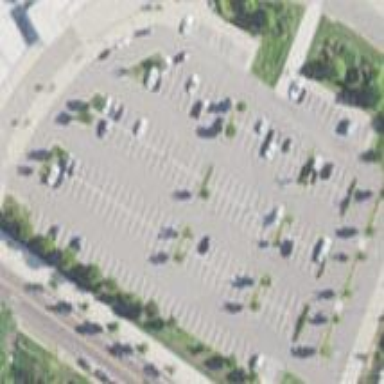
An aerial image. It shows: Parking area with surface.